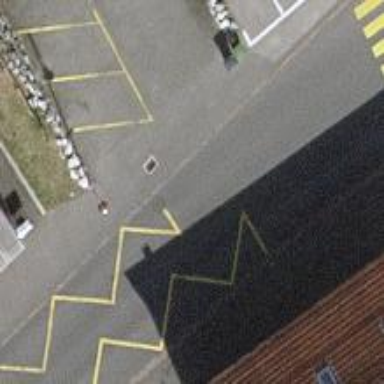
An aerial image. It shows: Bus stop with designated public transport stop position.